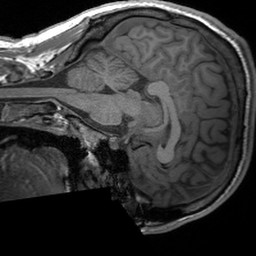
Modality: T1w
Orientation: sagittal
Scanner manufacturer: siemens
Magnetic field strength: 3 T
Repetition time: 1.54 s
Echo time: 0.00234 s